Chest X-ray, AP view. Patient: 57 years old, sex M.
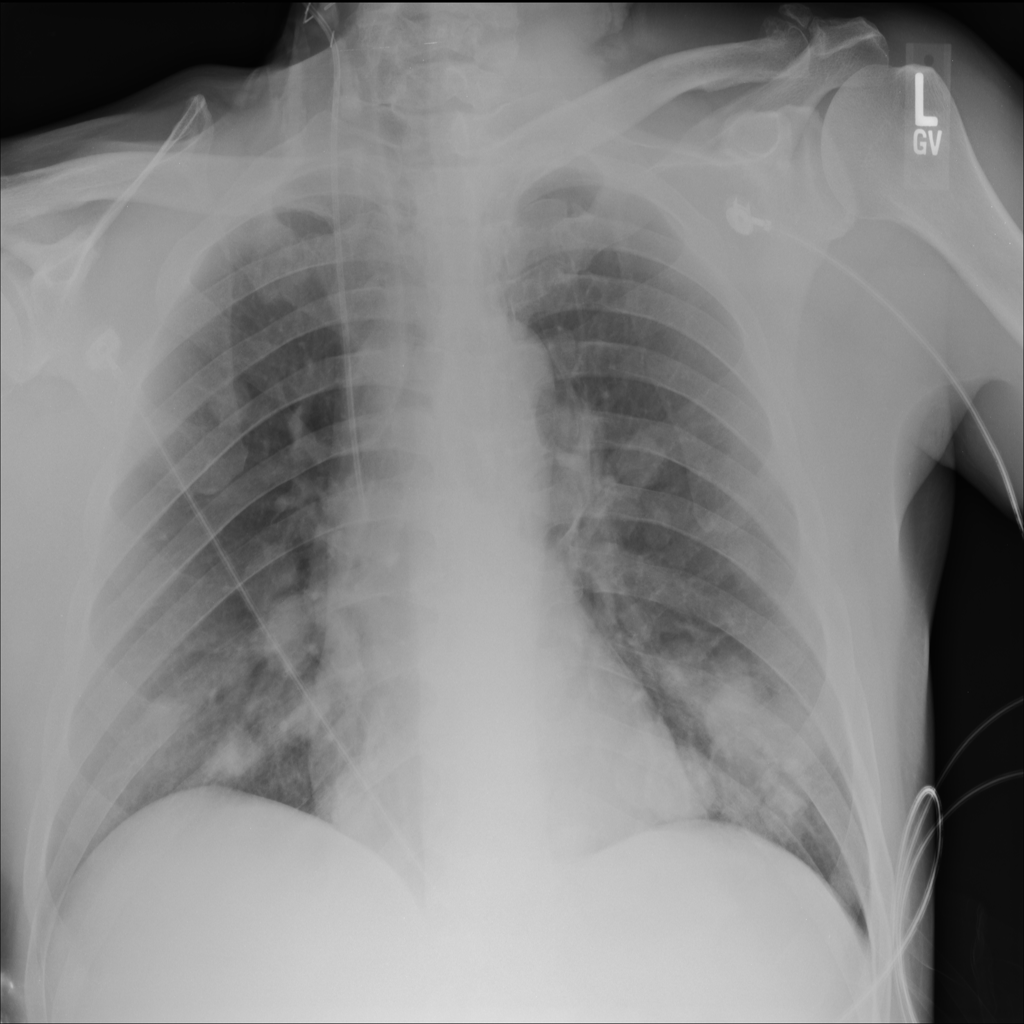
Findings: Nodule